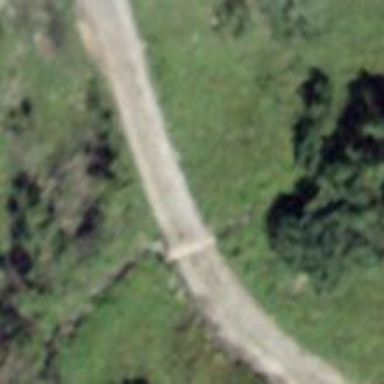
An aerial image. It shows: Culvert tunnel.